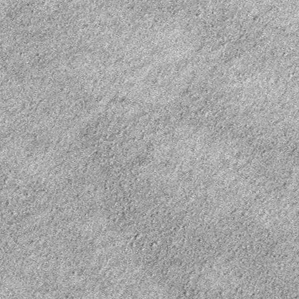
Label: frost